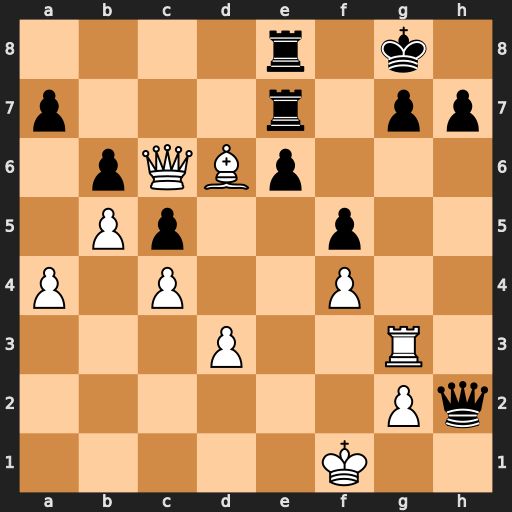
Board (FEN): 4r1k1/p3r1pp/1pQBp3/1Pp2p2/P1P2P2/3P2R1/6Pq/5K2
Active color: w
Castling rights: -
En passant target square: -
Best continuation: Rh3 Qxh3 gxh3